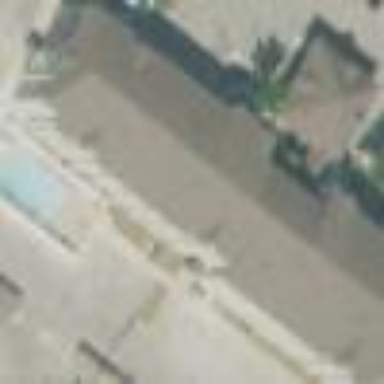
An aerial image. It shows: Motel building.